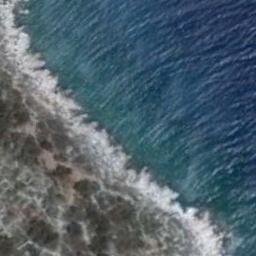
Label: beach